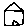
Label: house